Field crop: tomato
Growth stage: 2
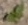
Species: solanum